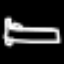
Label: bed